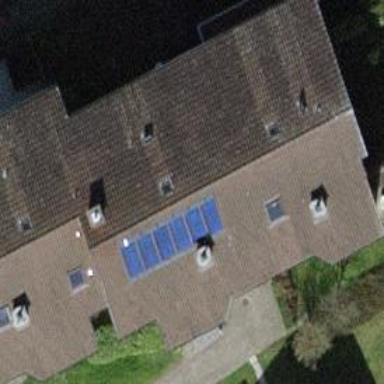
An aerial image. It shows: Solar power generator utilizing photovoltaic technology with solar photovoltaic panels.